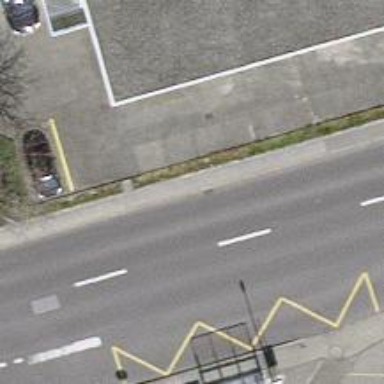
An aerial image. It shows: Bus stop along the road.